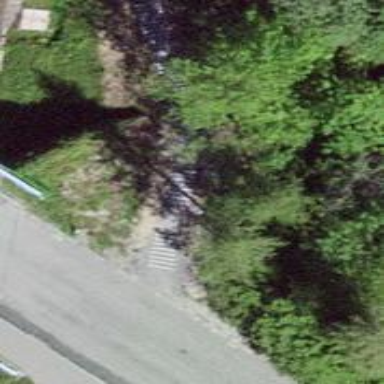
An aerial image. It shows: Set of steps on the road.